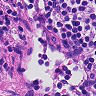
Metastatic tissue present: no